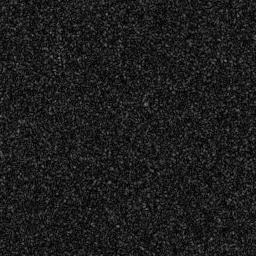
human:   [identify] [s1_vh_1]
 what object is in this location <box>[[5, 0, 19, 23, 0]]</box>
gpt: <ref>1 large ship at the top left</ref>